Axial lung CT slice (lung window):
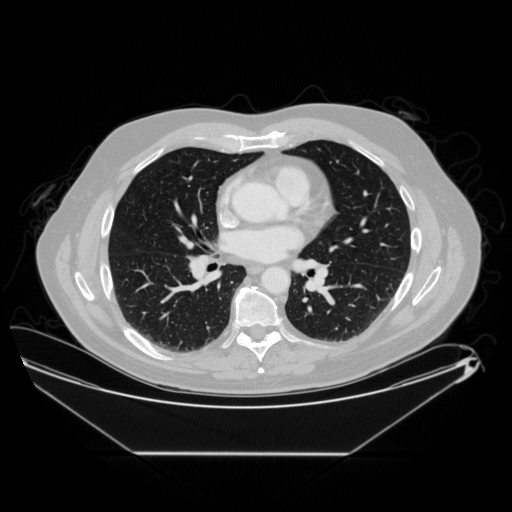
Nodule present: no